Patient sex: F
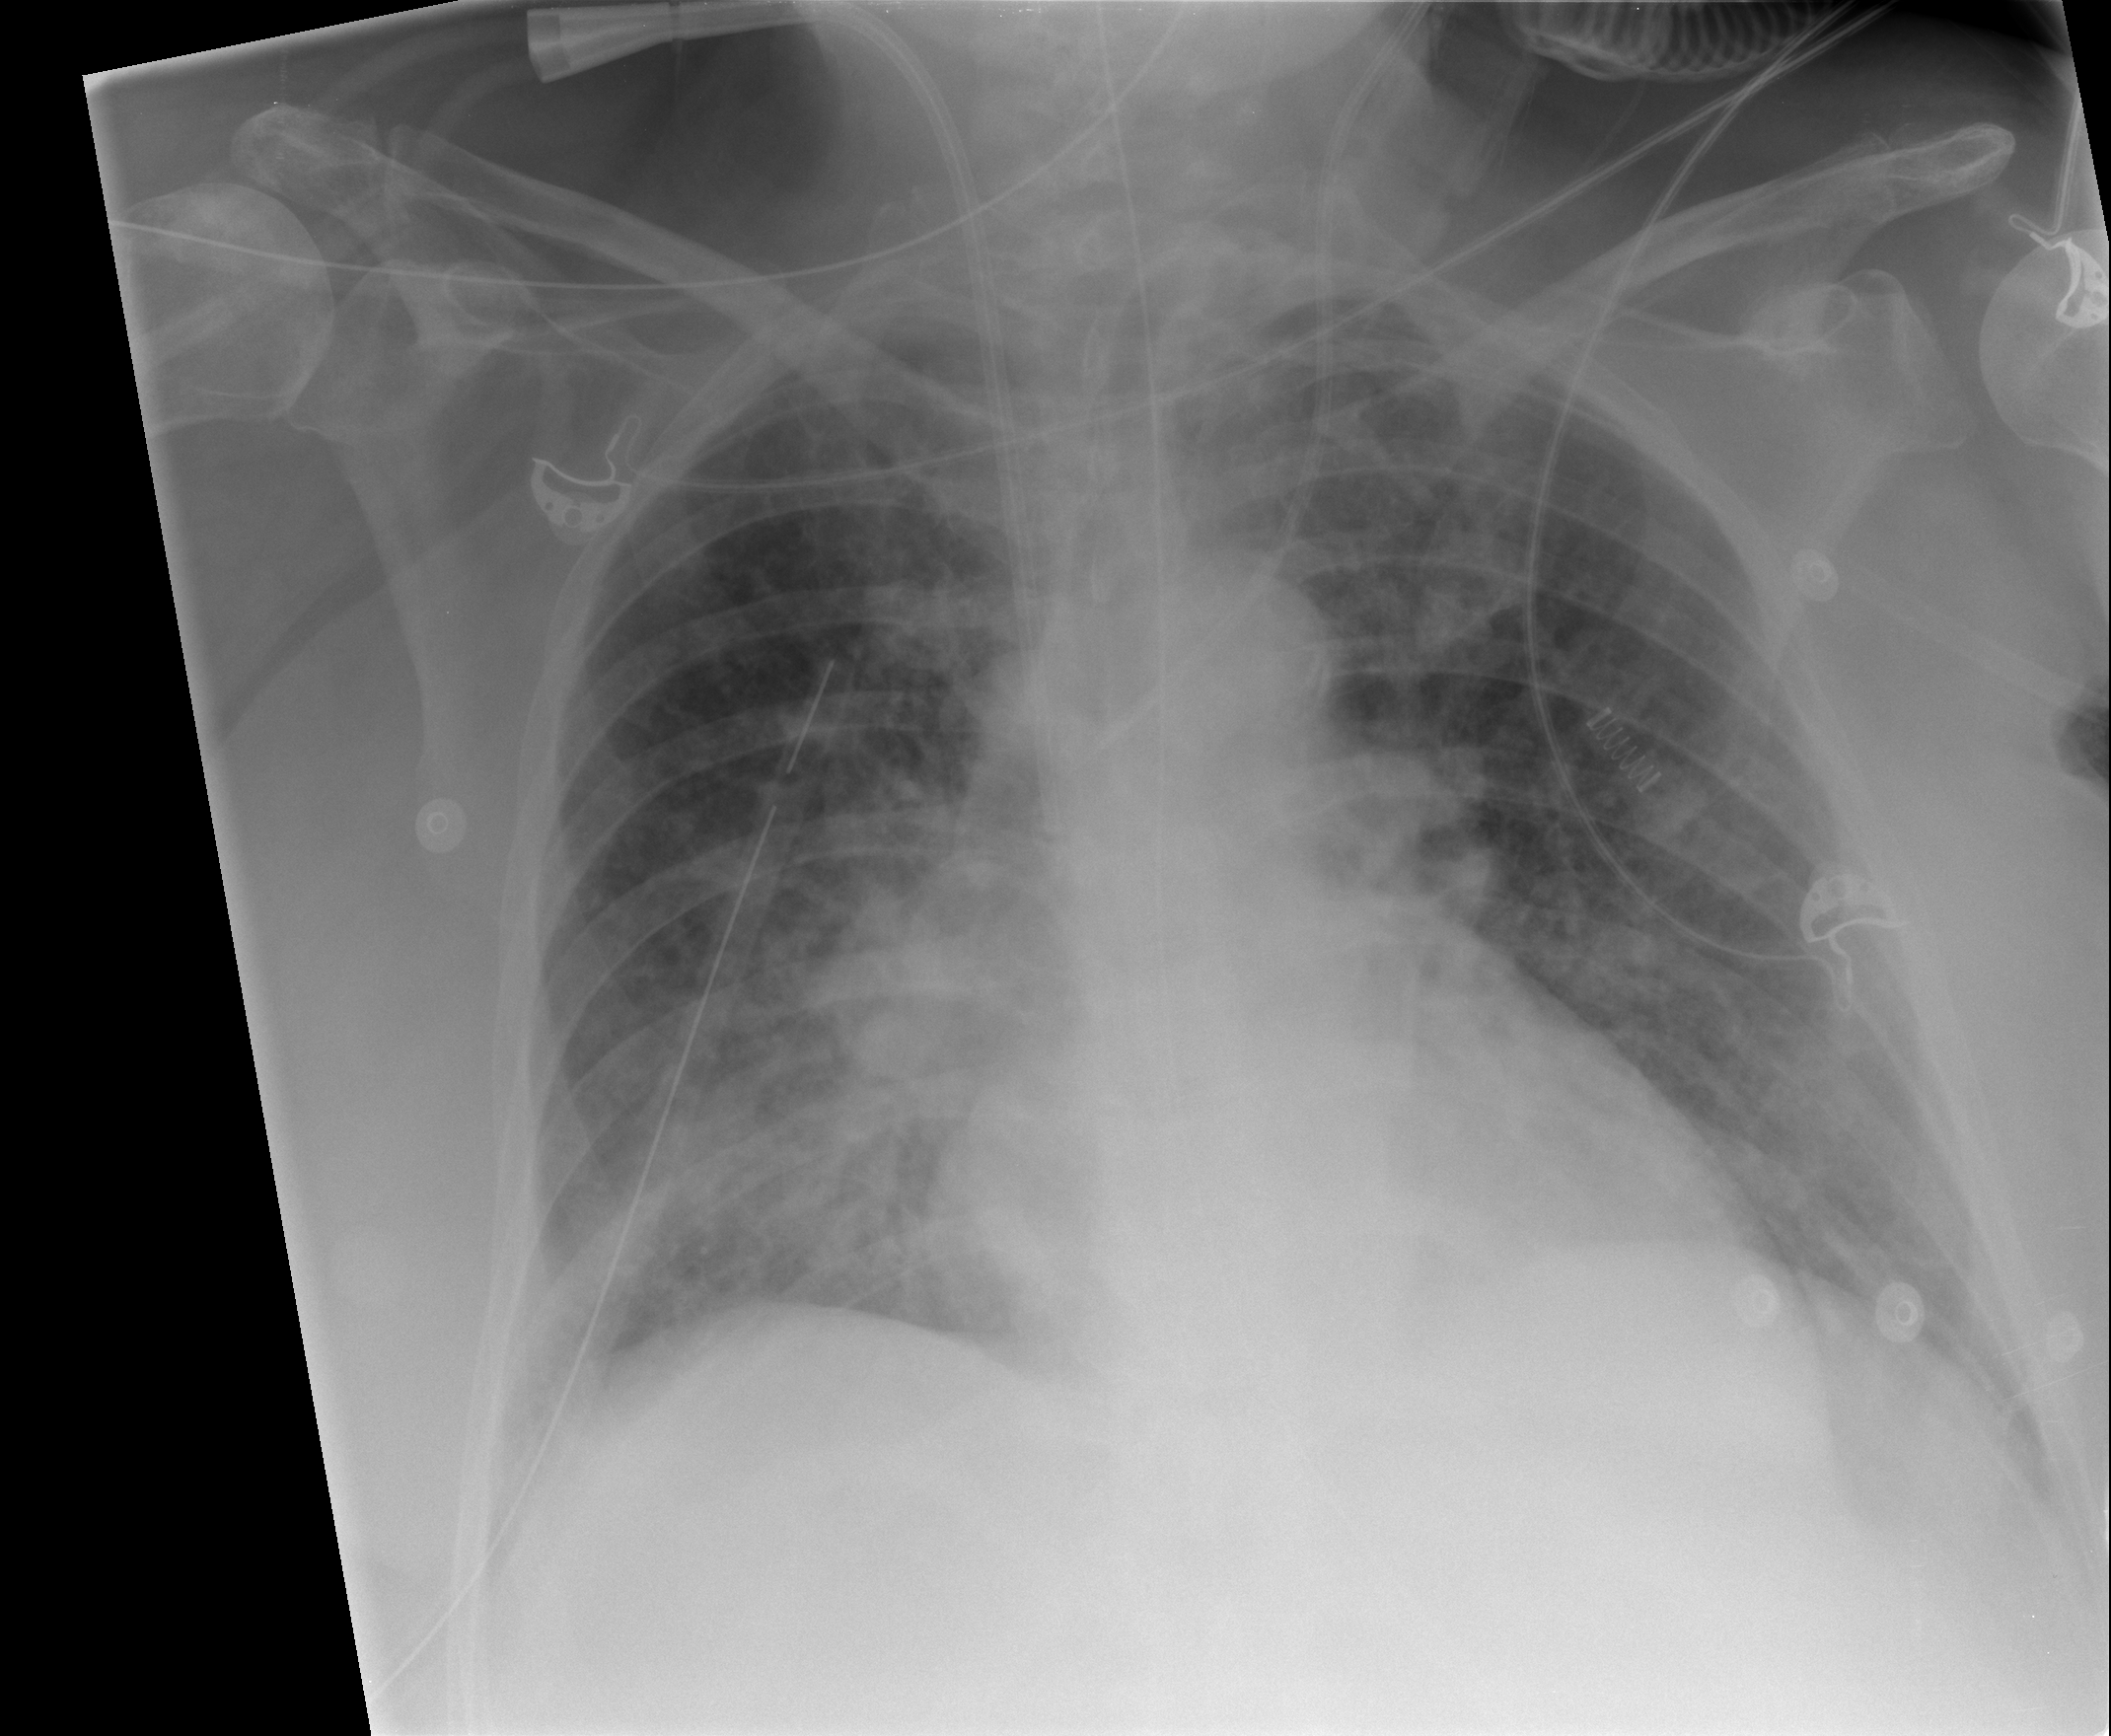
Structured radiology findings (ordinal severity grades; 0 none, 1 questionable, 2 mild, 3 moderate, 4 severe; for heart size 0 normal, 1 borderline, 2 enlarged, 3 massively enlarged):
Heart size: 2
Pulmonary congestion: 2
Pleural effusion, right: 1
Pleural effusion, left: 1
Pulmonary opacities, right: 3
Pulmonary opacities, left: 3
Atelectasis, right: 2
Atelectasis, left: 2